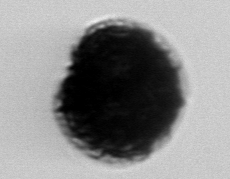
Label: Gonyaulax